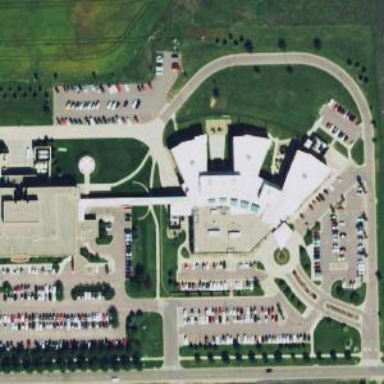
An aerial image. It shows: Hospital building.